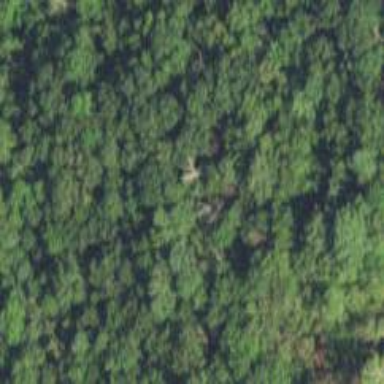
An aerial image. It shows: Mixed woodland area with various types of leaves.